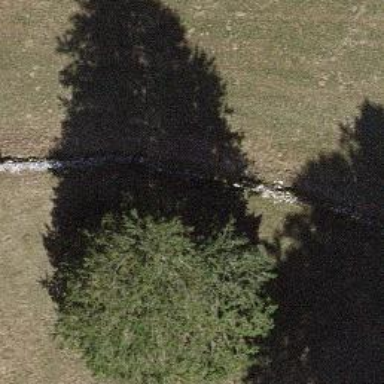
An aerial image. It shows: Dry stone wall barrier.